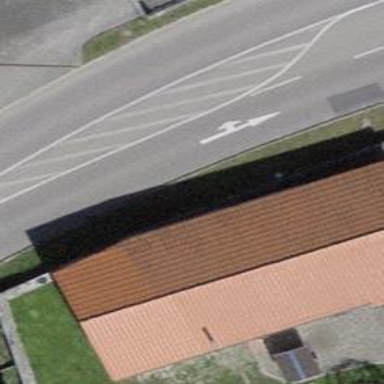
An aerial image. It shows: Building with gabled roof.